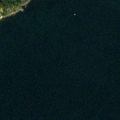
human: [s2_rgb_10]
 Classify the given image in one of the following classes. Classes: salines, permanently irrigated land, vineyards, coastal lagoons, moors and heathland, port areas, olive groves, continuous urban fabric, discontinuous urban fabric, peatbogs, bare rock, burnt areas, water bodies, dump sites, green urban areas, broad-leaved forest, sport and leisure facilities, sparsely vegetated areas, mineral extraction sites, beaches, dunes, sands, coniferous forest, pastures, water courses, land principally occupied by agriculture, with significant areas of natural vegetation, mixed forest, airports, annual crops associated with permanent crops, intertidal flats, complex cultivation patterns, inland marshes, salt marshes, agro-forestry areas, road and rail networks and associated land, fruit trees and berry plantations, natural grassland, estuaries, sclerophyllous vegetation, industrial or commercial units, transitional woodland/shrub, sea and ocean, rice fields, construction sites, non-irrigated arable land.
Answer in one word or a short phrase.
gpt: mixed forest, sea and ocean